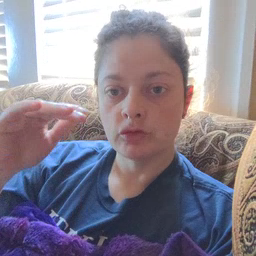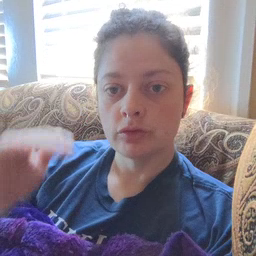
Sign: child